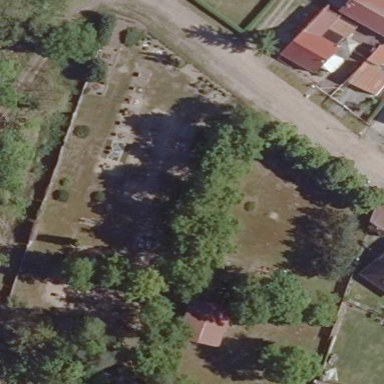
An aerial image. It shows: Cemetery.